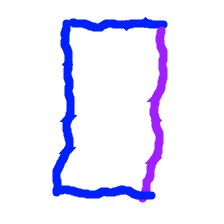
Shape: rectangle